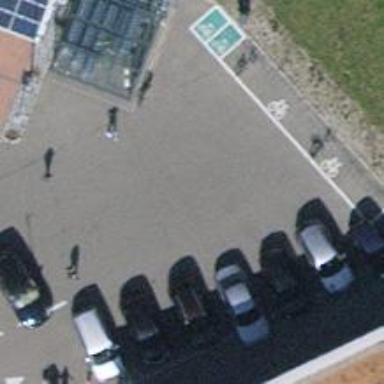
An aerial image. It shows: Bicycle parking area with wall loops for securing bikes.